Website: lowes
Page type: newsletter-management
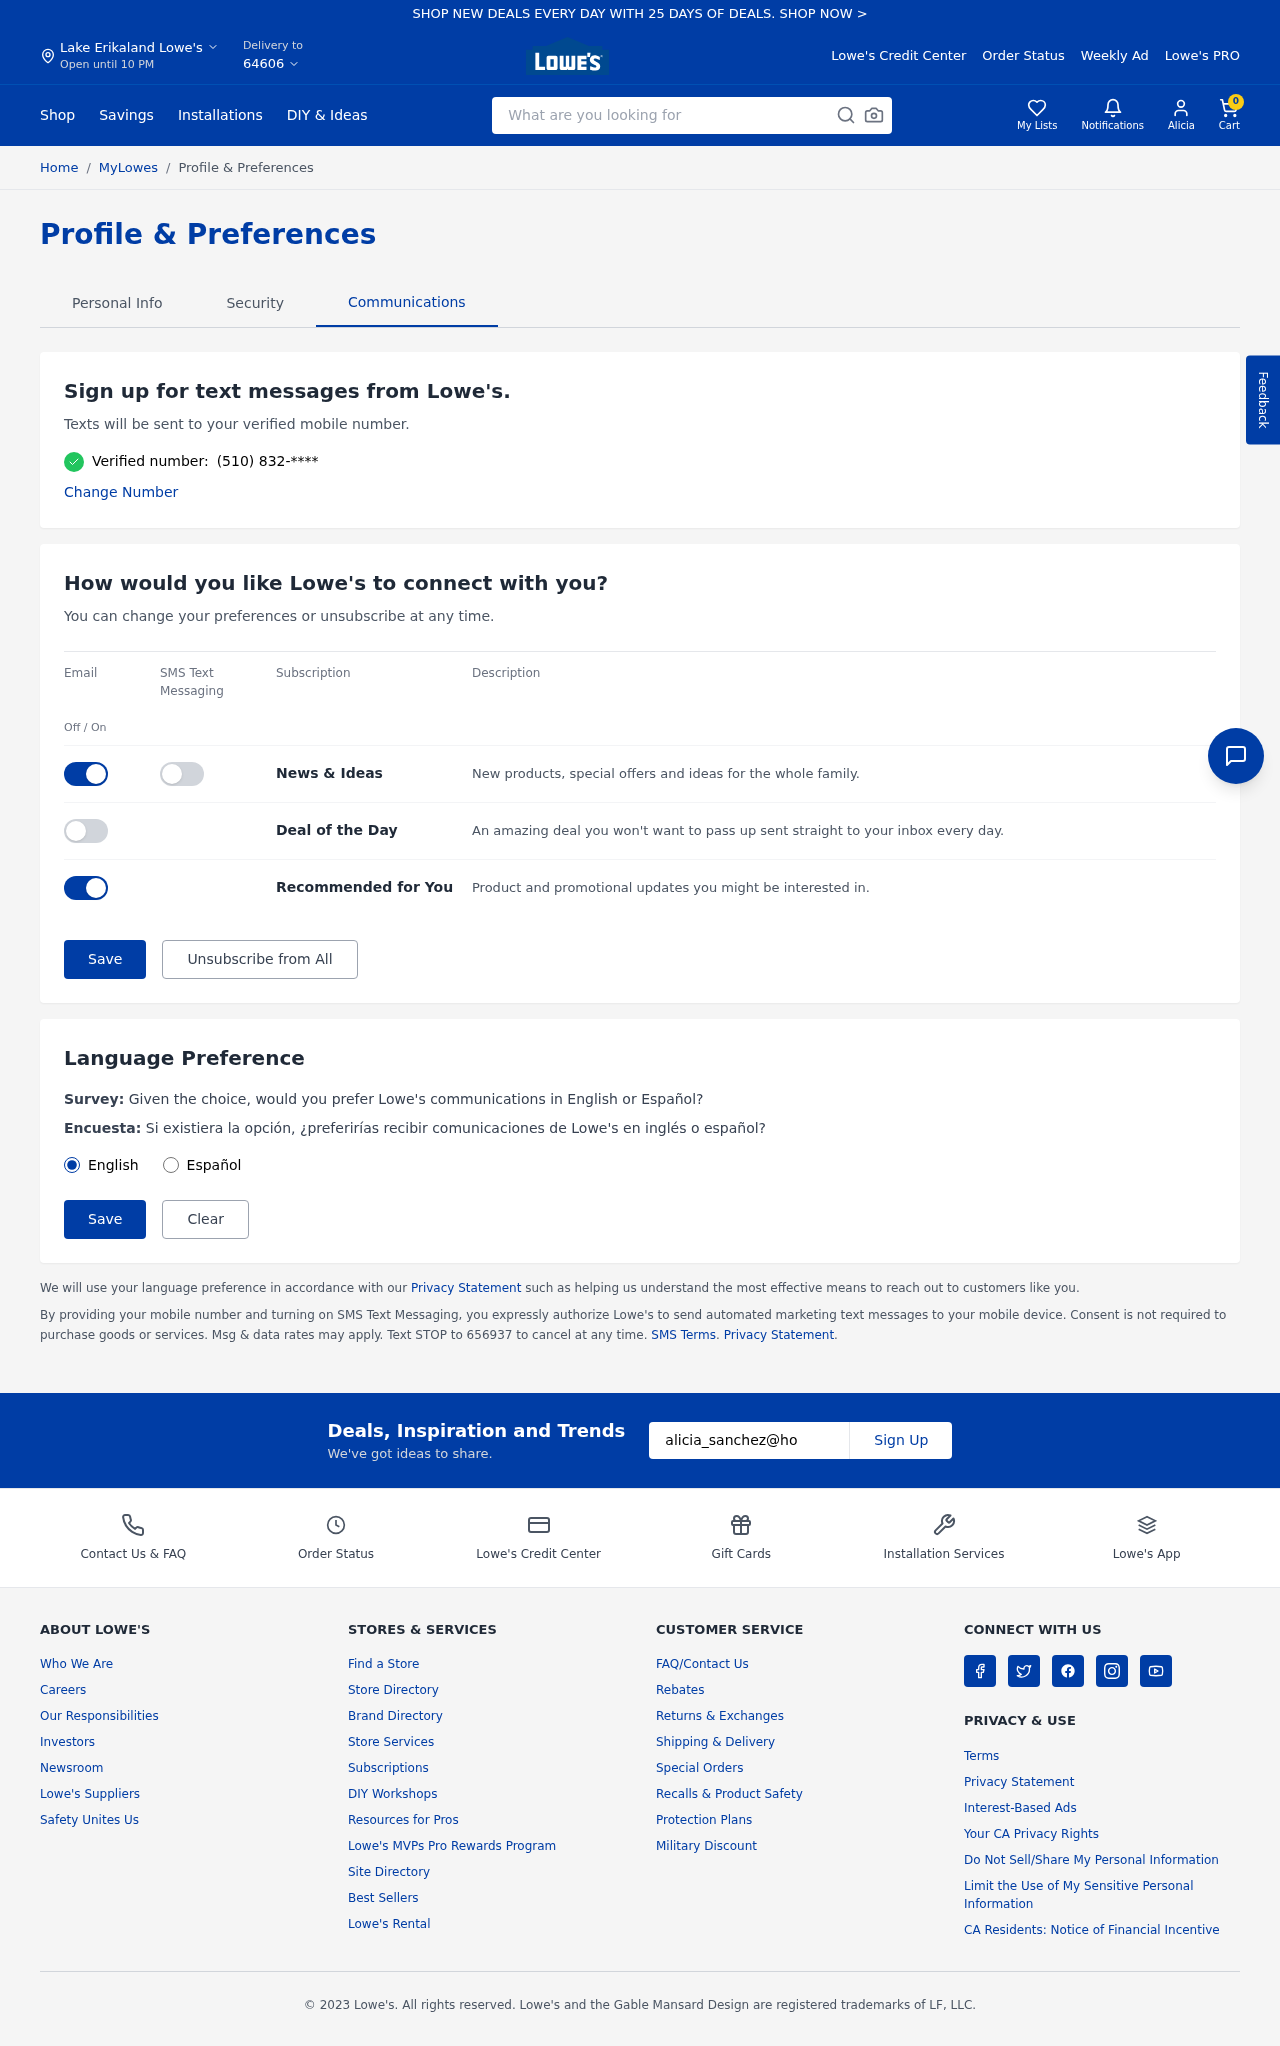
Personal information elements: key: PII_CITY
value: Lake Erikaland
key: PII_EMAIL
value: alicia_sanchez@hotmail.com
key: PII_FIRSTNAME
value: Alicia
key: PII_POSTCODE
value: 64606
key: PII_PHONE
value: (510) 832
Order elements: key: ORDER_NUM_ITEMS
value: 0
Search elements: key: HEADER_SEARCH
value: What are you looking for